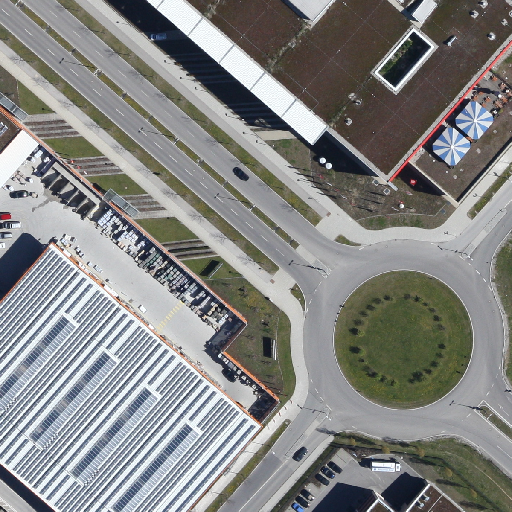
Referring expression: heavy-duty vehicle